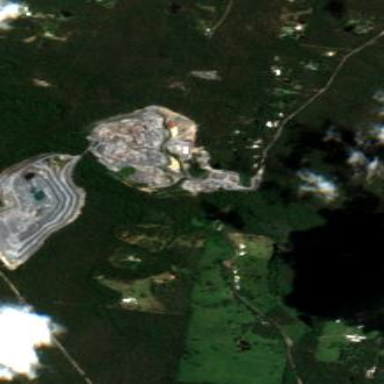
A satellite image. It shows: Quarry area where gravel is extracted.